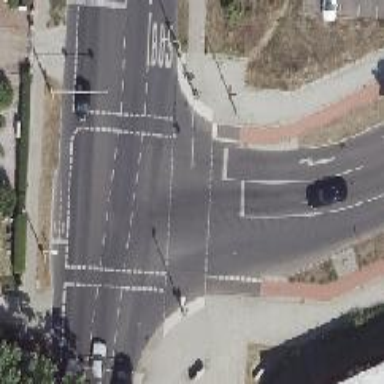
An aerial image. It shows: Road with traffic signals.